Field crop: maize
Growth stage: 2
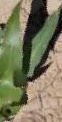
Species: maize